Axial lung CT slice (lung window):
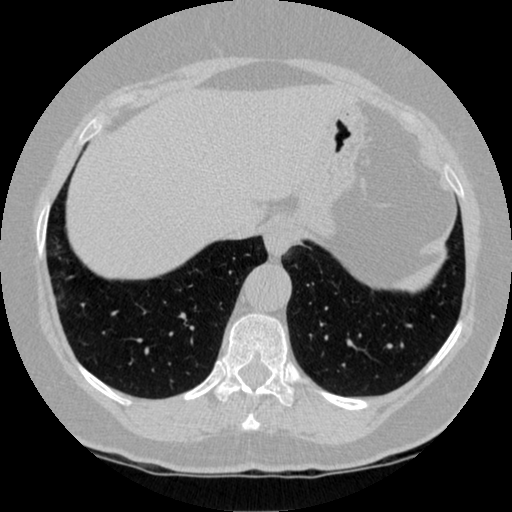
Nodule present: no